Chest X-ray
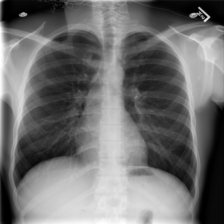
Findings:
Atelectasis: negative
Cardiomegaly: negative
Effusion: negative
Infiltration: negative
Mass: negative
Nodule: negative
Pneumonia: negative
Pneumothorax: negative
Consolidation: negative
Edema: negative
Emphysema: negative
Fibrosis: negative
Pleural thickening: negative
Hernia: negative